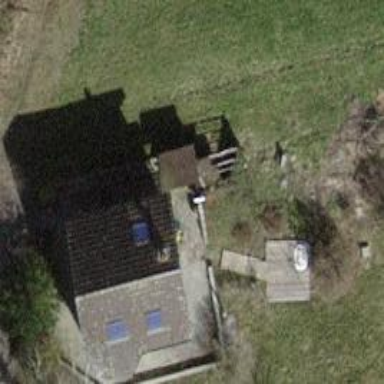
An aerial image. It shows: Detached building.